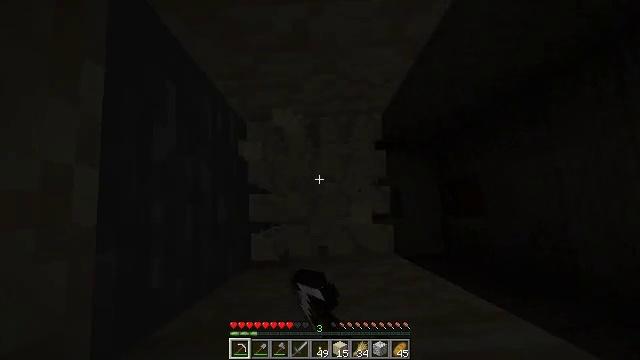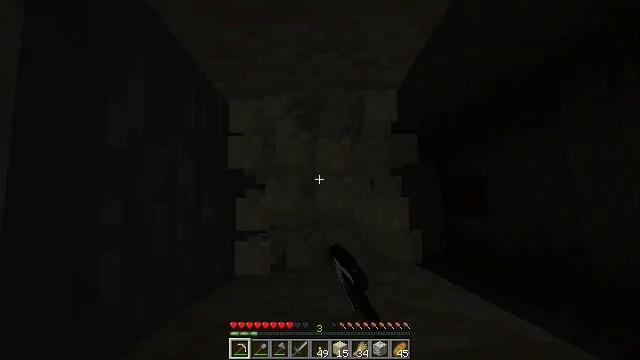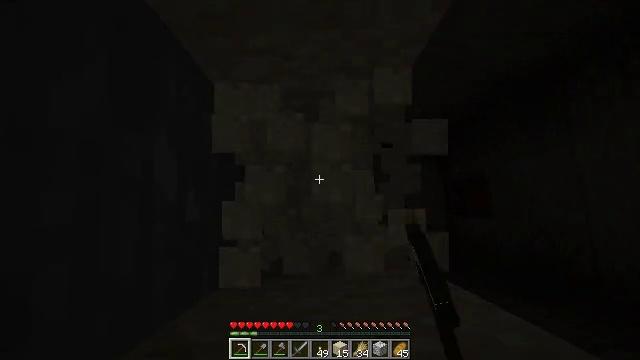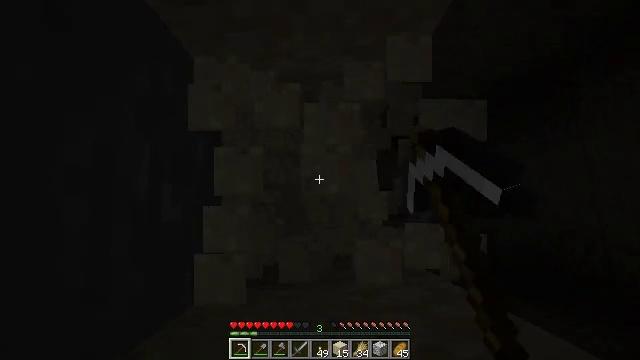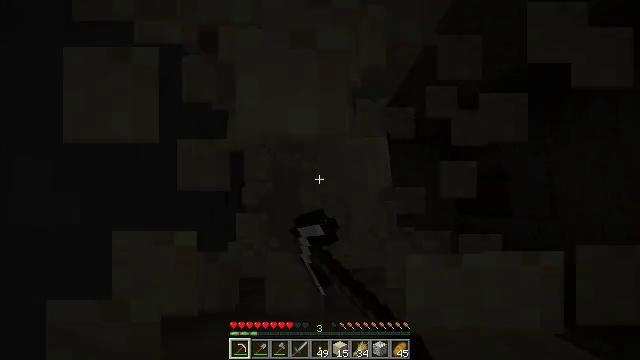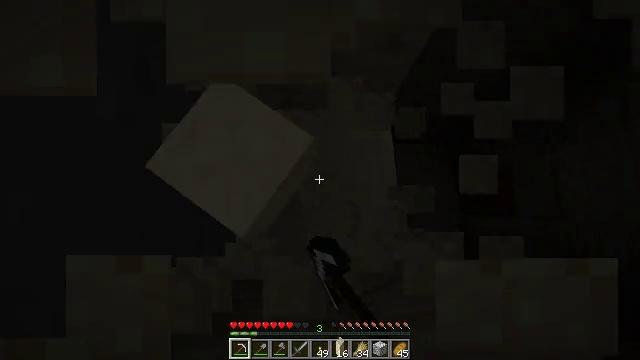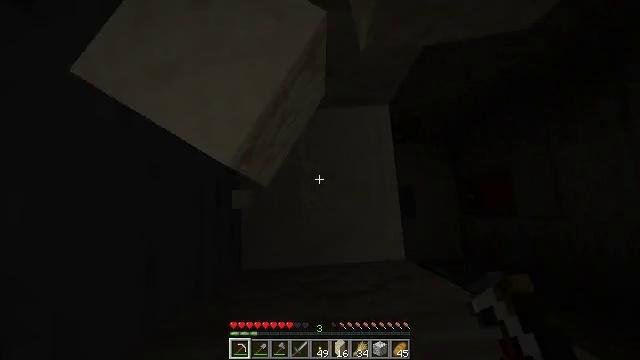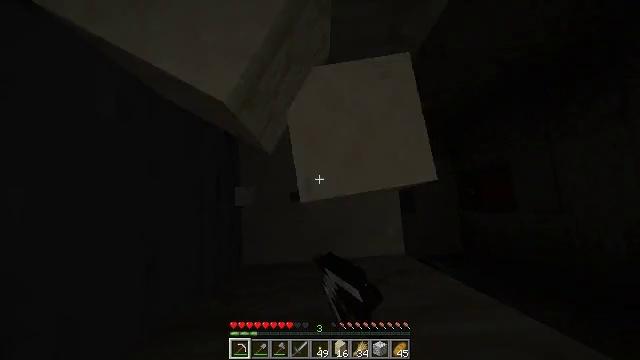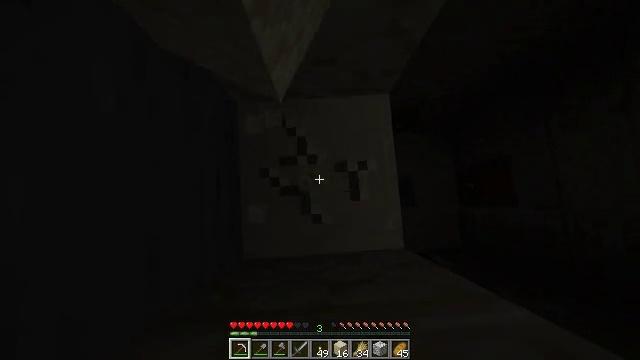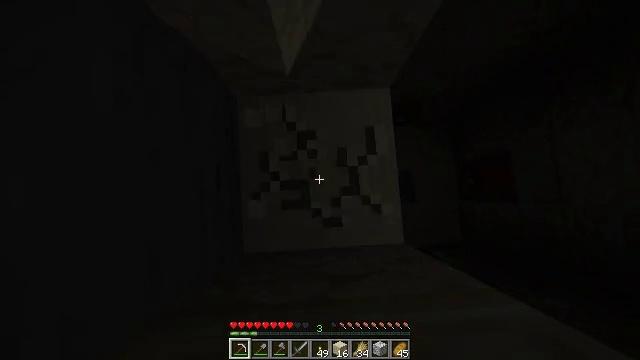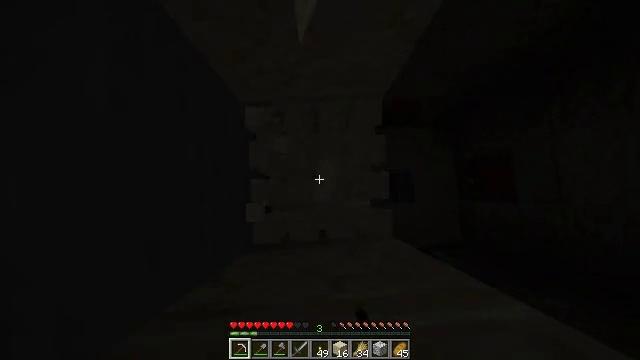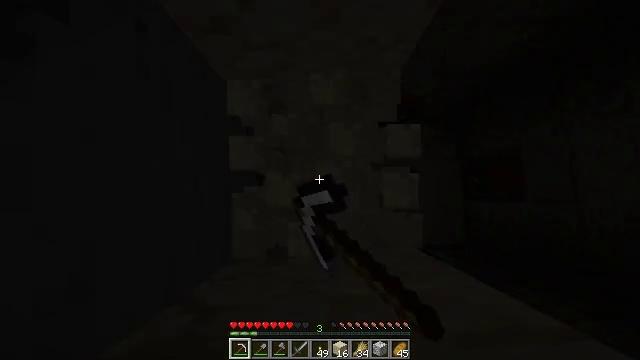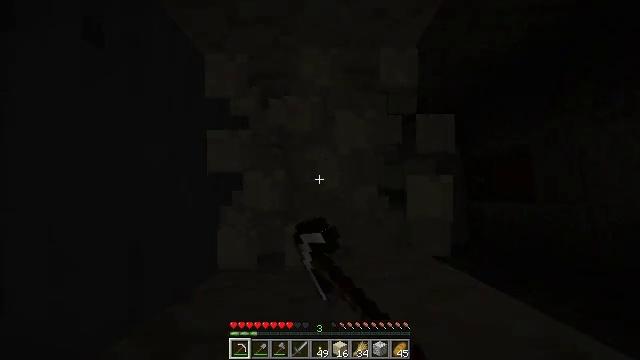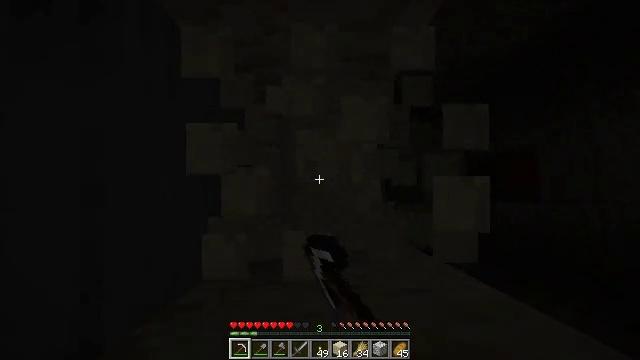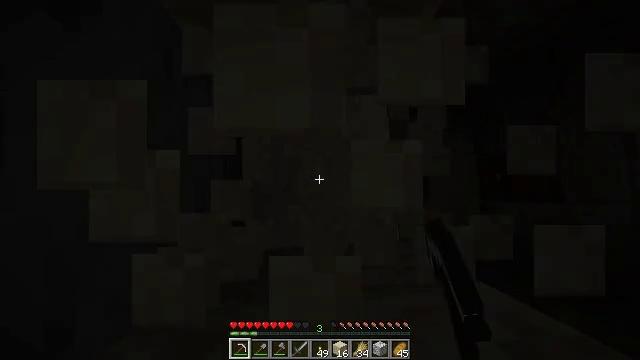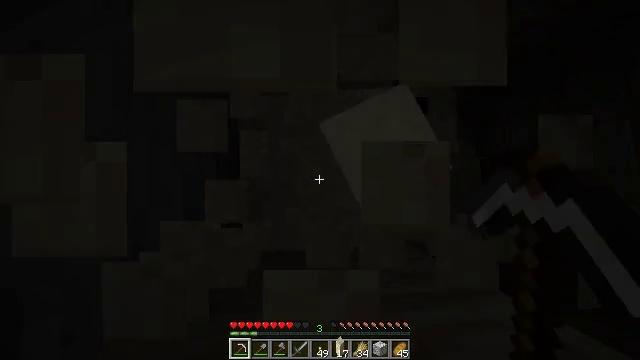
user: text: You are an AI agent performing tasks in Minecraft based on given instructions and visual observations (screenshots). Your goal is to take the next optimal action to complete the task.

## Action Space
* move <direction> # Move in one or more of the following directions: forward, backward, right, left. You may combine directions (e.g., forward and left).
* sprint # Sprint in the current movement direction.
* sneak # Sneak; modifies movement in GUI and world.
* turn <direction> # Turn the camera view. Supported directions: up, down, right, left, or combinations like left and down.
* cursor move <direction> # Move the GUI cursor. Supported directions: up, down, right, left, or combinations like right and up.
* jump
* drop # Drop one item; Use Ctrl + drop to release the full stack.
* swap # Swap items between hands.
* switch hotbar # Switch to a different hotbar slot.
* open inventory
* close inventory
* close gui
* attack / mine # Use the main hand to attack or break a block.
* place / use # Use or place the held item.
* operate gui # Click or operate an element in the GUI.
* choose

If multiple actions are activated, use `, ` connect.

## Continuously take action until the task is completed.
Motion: motion action
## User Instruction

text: Mine the sandstone block.
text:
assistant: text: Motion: attack / mine
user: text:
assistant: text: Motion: attack / mine
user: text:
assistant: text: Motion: attack / mine
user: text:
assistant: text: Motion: attack / mine
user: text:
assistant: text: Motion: attack / mine
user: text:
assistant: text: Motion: attack / mine
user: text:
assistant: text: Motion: turn down, attack / mine
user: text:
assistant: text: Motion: turn down, attack / mine
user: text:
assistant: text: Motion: turn down, attack / mine
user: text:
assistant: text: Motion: attack / mine
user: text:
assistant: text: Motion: attack / mine
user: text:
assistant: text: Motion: attack / mine
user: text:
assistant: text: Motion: attack / mine
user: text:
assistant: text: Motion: attack / mine
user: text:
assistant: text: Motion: attack / mine
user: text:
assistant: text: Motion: attack / mine
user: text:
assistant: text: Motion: attack / mine
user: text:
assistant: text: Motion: attack / mine
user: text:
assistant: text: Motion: attack / mine
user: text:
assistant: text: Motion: attack / mine
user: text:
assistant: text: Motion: attack / mine
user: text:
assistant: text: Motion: attack / mine
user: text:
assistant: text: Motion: attack / mine
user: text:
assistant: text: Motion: attack / mine
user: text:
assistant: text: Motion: attack / mine